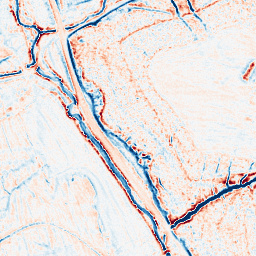
Category: multiscale
Decomposition family: dog_multiscale
Decomposition parameters: sigma_ratio: 1.4
n_scales: 4
base_sigma: 0.5
Upsampling method: lanczos
Upsampling parameters: scale: 4
Upsampling scale: 4